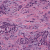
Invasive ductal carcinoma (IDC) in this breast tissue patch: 1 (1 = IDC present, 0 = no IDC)